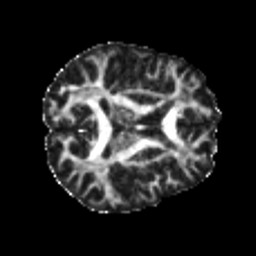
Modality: FA
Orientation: axial
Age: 25
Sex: male
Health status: healthy
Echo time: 0.074 s